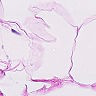
Metastatic tissue present: no